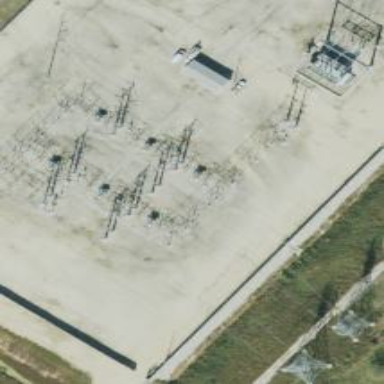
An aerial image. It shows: Switch used for power control.